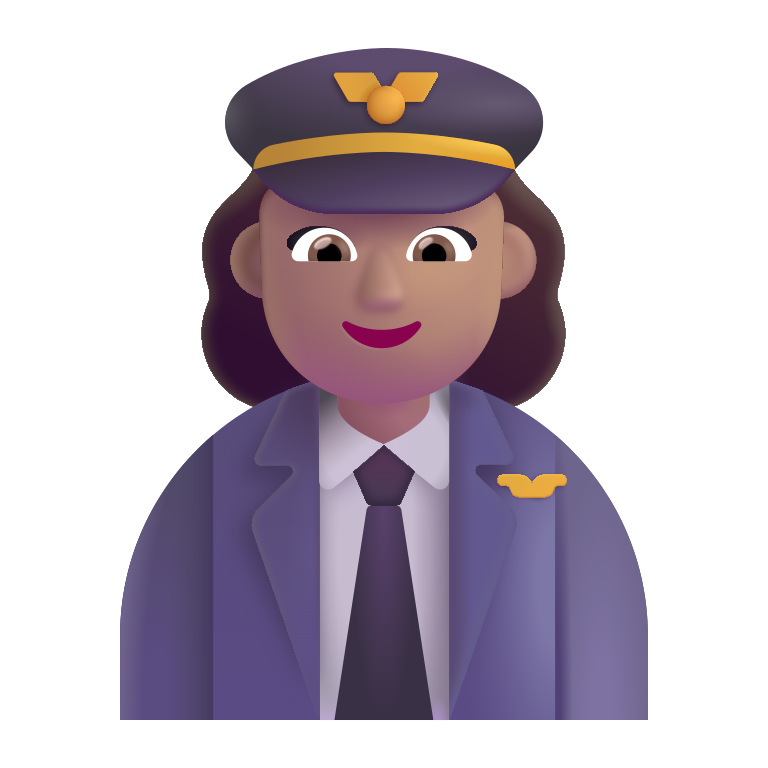
woman pilot color